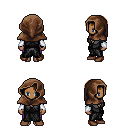
a pixel art fantasy rpg character, female body template, human, dark skin, gray robe, magenta pants, brown pageboy hairstyle, cloth hood, white cloth bracers, brown shoes, four views (front, back, left, right), 2x2 character sprite sheet, small pixel art, hard edges, no anti-aliasing